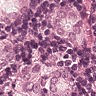
Metastatic tissue present: yes